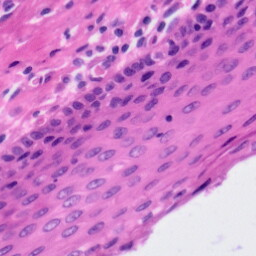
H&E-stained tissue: Tonsil